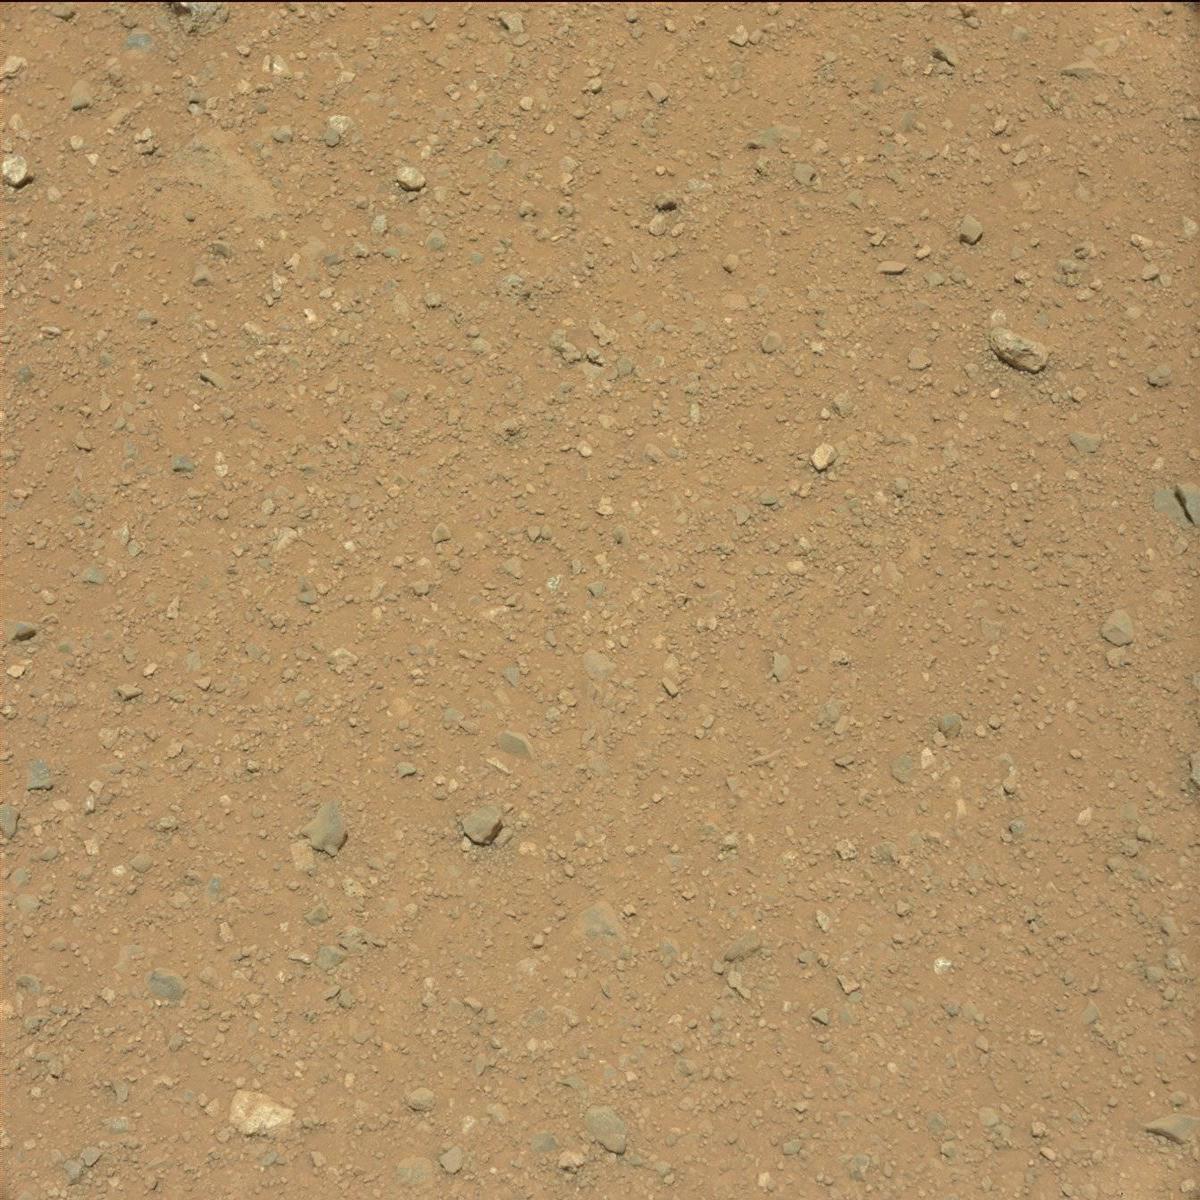
Terrain classes present: Bedrock, Rock, Sand / Soil